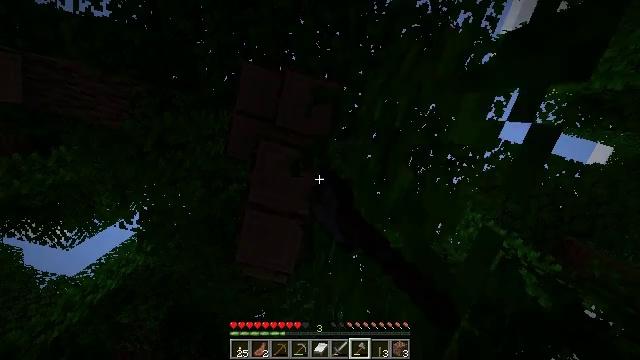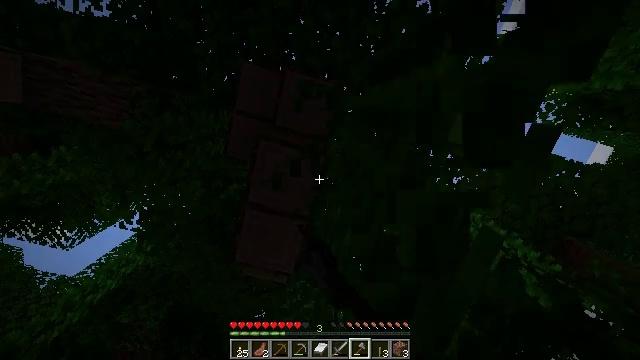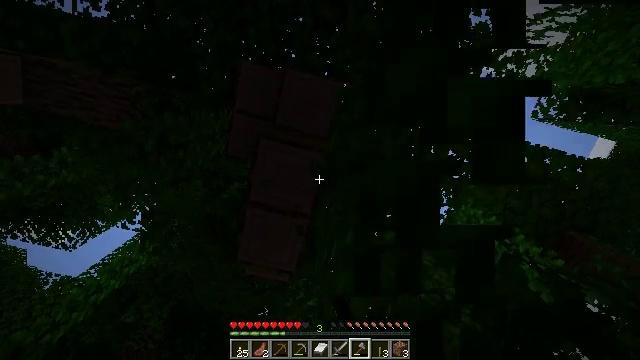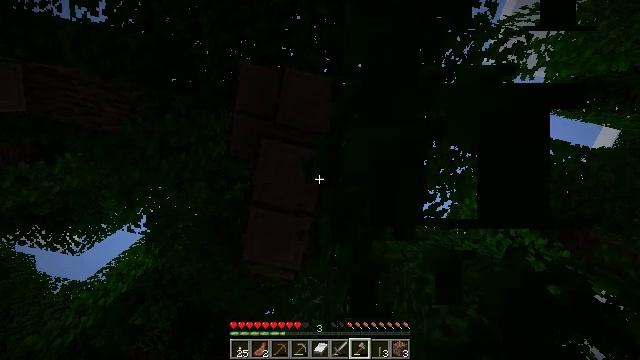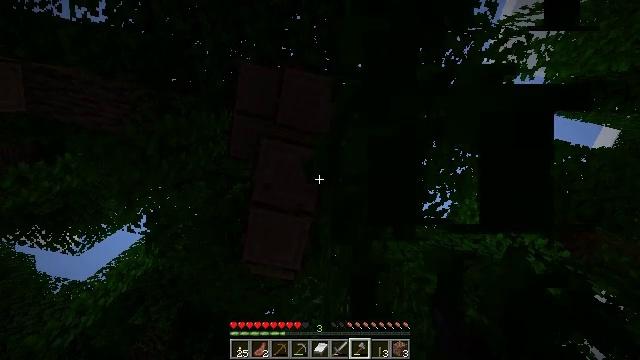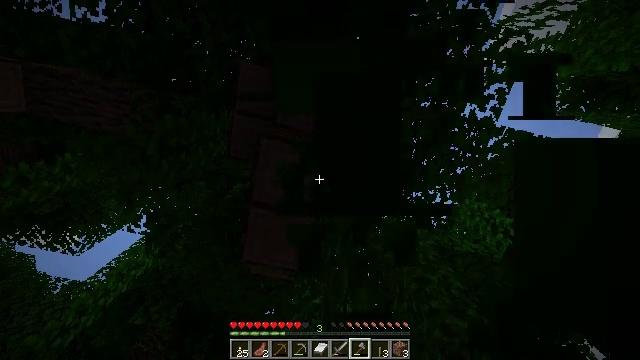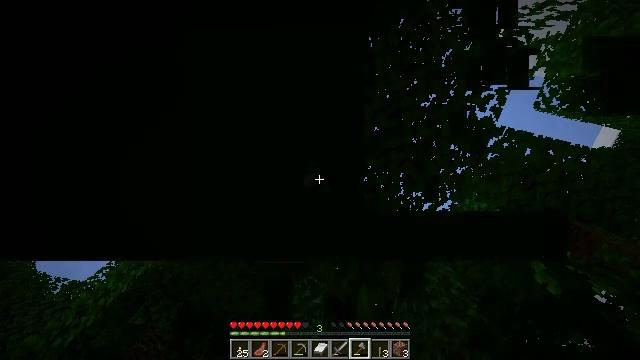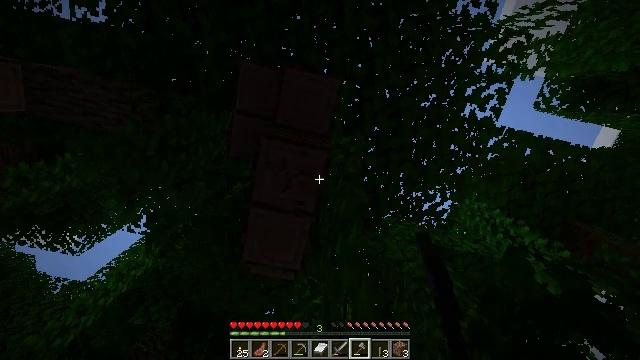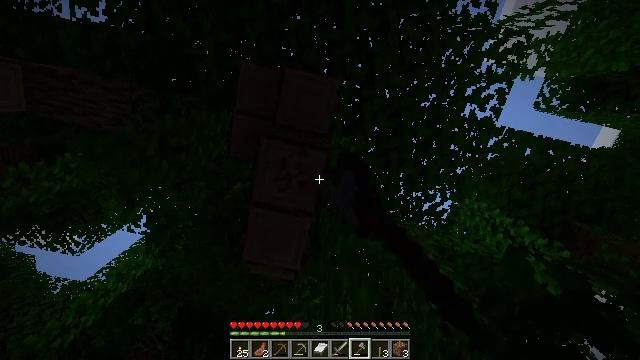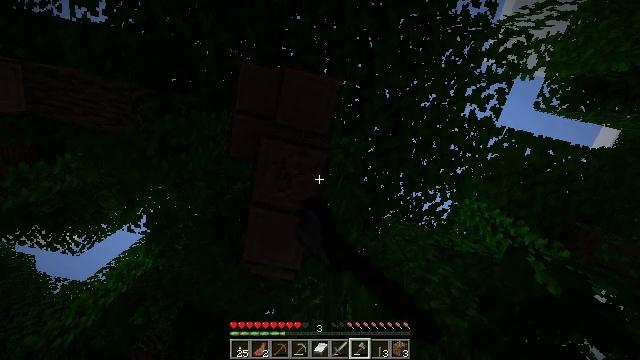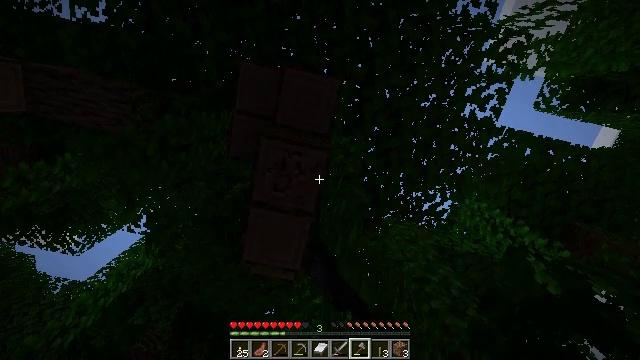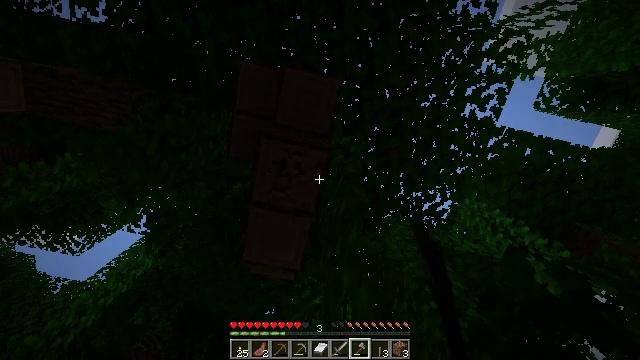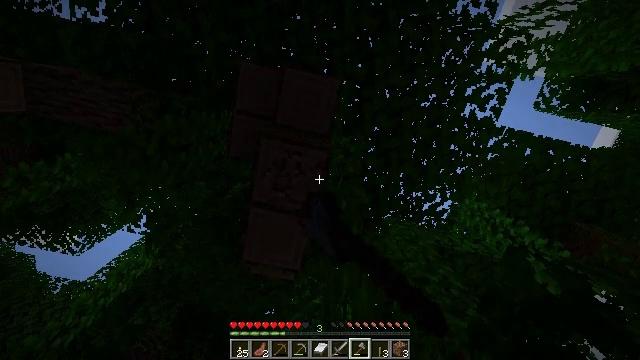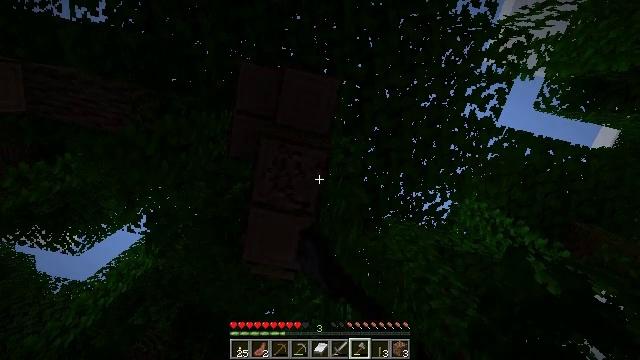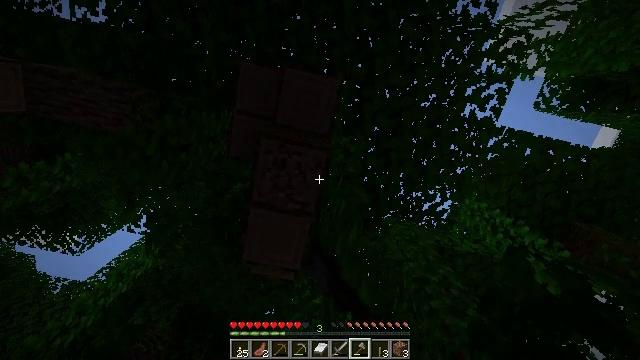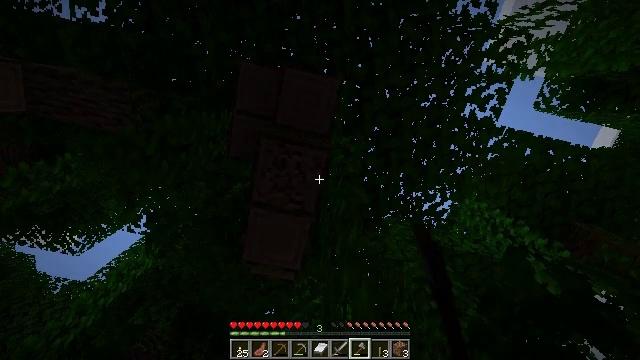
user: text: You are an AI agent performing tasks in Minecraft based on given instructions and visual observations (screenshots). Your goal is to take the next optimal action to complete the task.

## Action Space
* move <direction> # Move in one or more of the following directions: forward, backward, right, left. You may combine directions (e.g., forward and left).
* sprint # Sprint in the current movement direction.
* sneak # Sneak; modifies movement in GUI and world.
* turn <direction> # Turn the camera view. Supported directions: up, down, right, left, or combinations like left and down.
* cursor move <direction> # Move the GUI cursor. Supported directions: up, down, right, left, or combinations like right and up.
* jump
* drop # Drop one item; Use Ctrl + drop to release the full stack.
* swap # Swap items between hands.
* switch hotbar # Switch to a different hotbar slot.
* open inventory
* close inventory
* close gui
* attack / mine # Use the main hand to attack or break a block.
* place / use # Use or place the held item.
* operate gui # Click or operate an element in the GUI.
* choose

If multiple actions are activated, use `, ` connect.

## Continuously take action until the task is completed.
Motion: motion action
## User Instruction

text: Use an axe to chop the jungle log.
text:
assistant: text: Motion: attack / mine
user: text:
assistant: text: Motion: attack / mine
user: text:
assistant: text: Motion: turn left, attack / mine
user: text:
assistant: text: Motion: attack / mine
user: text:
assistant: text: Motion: attack / mine
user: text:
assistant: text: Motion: attack / mine
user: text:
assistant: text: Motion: attack / mine
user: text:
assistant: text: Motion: attack / mine
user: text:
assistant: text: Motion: attack / mine
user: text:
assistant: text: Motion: attack / mine
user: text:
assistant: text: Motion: attack / mine
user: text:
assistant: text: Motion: attack / mine
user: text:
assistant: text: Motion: attack / mine
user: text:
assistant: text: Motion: attack / mine
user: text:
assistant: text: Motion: attack / mine
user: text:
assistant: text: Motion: attack / mine
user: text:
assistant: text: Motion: attack / mine
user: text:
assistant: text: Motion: attack / mine
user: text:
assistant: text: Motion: attack / mine
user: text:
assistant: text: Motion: attack / mine
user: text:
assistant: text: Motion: attack / mine
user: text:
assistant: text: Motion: attack / mine
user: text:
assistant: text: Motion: attack / mine
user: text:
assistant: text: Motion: attack / mine
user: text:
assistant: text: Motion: attack / mine
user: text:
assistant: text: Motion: turn left and down, attack / mine
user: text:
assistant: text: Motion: turn left and down, attack / mine
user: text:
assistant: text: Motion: turn left and down, attack / mine
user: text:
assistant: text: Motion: attack / mine
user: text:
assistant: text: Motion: attack / mine